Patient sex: M
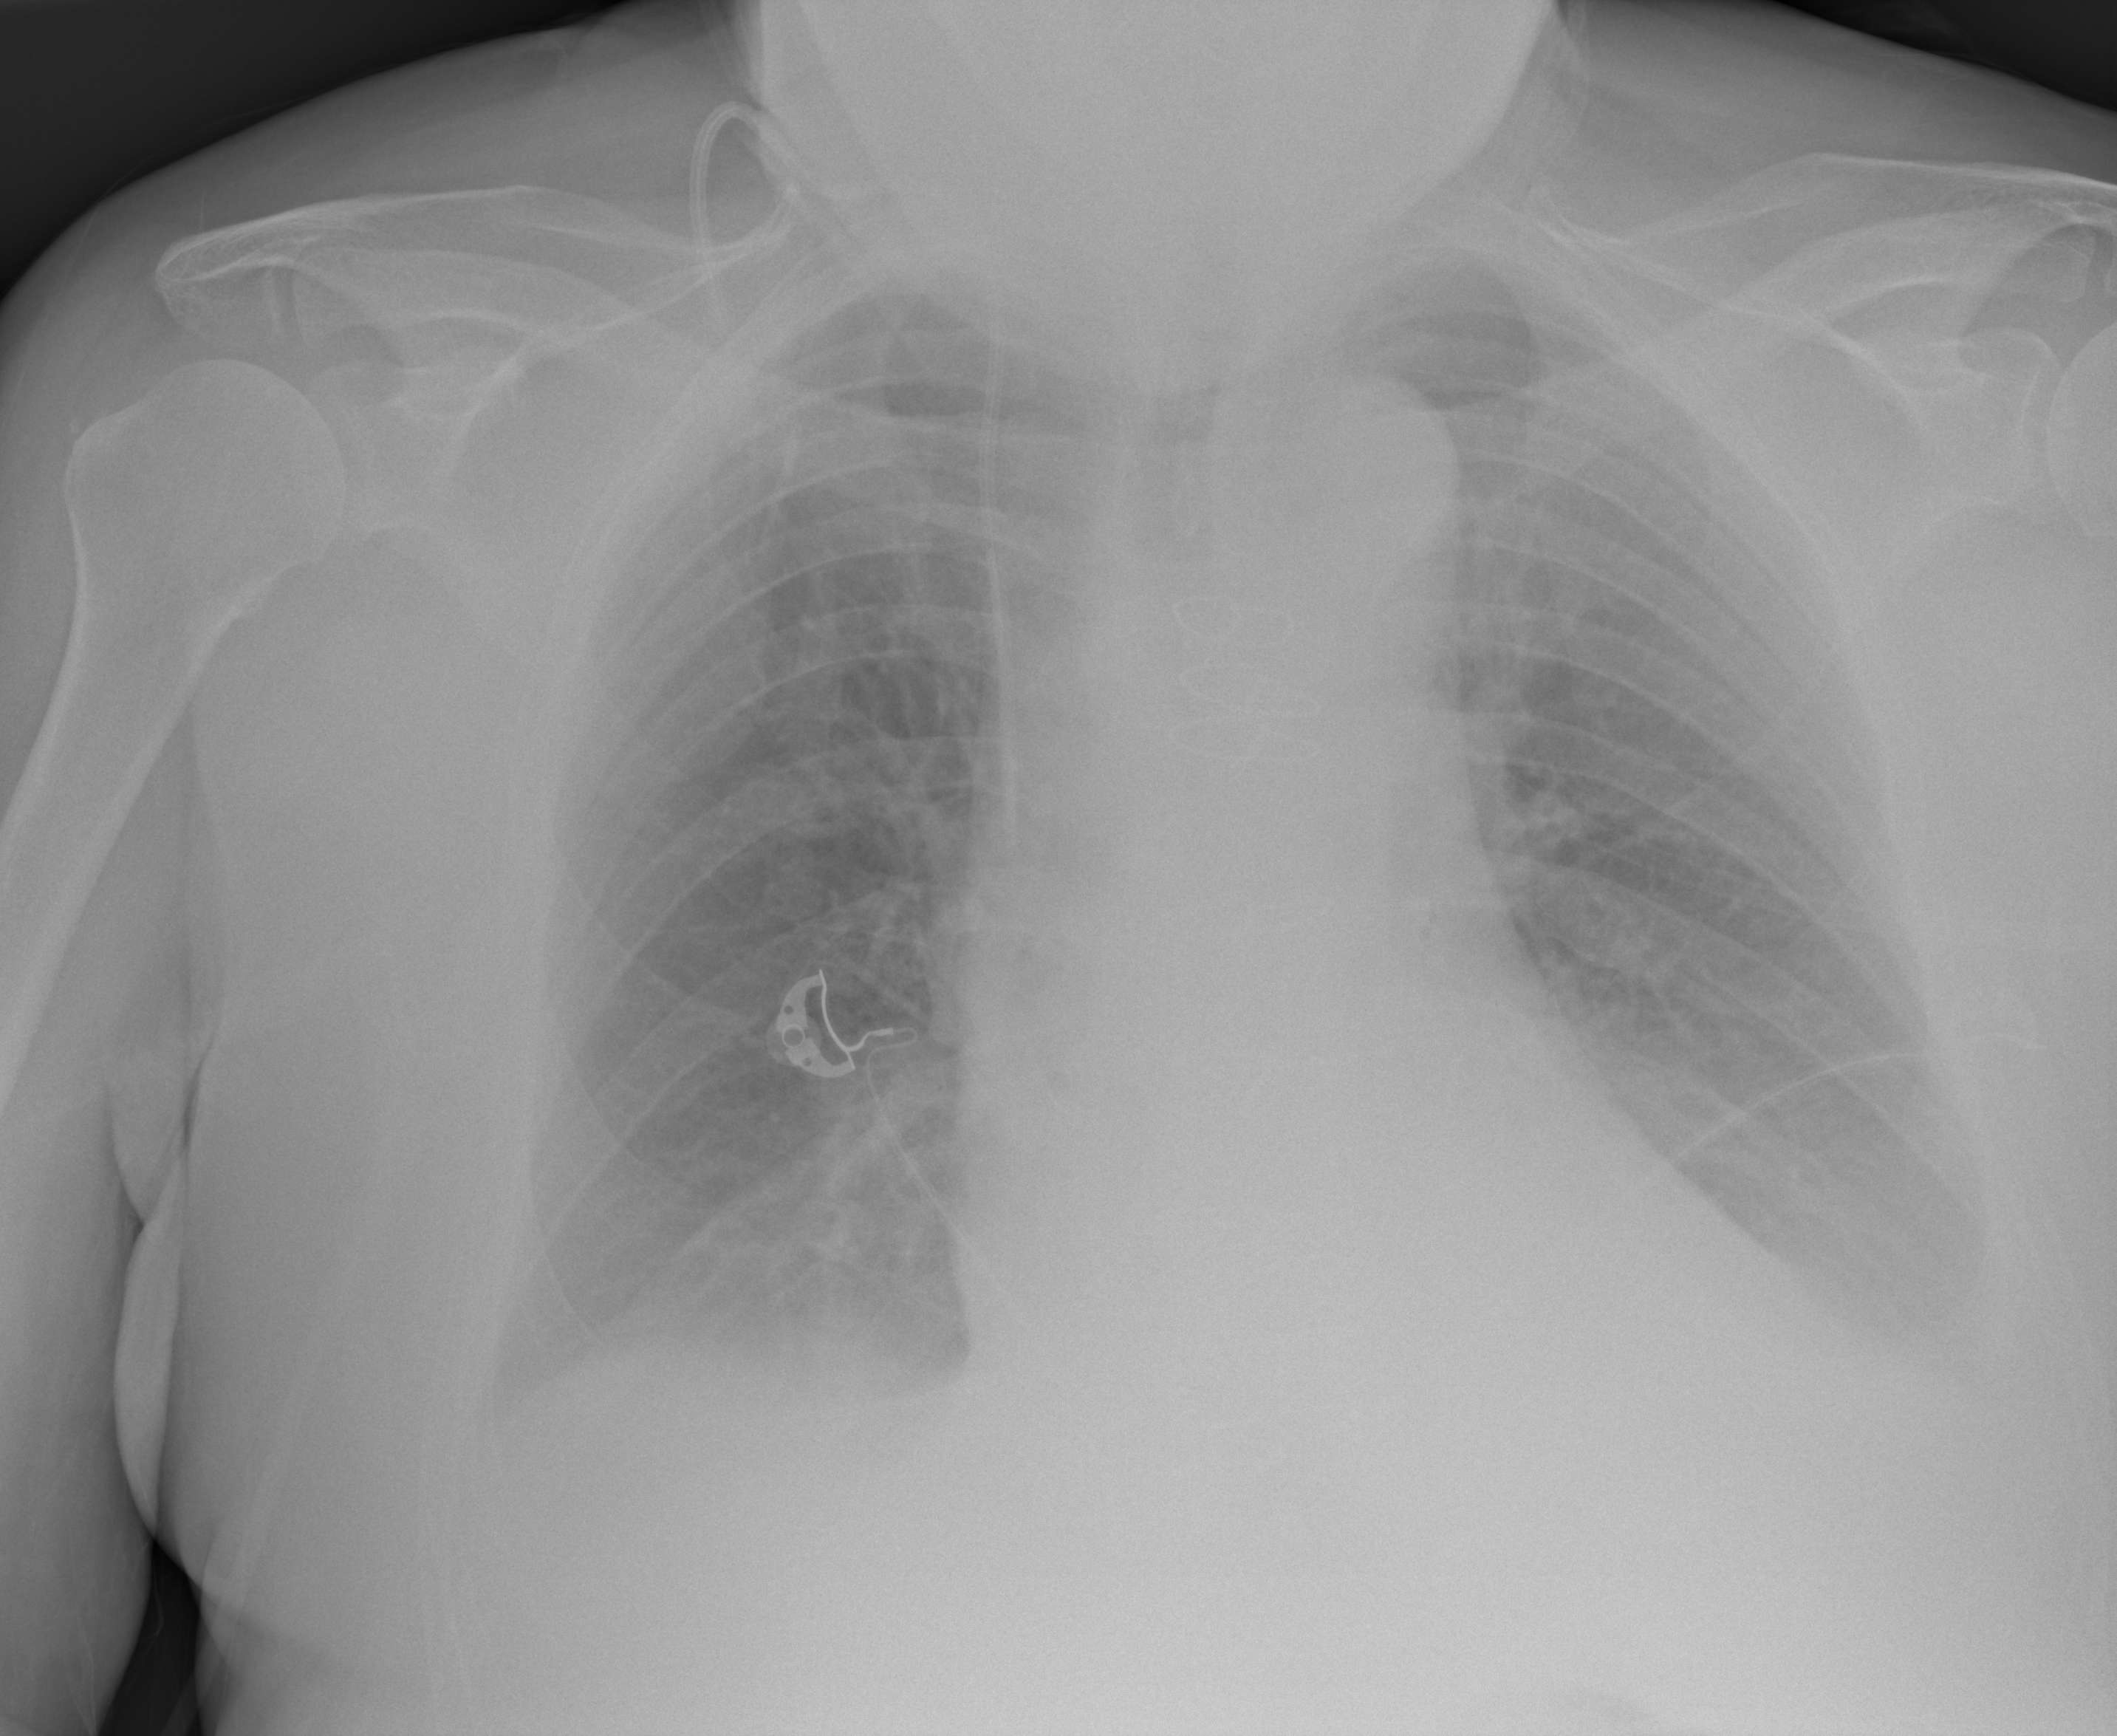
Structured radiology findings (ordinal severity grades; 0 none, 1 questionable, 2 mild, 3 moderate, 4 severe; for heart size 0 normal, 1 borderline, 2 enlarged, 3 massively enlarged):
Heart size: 2
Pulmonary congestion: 2
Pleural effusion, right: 2
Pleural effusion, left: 2
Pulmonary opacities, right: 0
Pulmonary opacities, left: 0
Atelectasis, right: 2
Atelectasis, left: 2